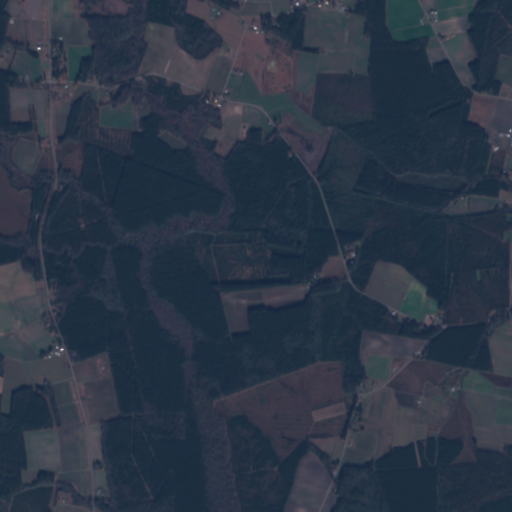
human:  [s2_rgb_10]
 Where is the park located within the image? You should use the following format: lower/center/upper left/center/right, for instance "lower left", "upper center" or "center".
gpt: There is no park in the image.